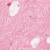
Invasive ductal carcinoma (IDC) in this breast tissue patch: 0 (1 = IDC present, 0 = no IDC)